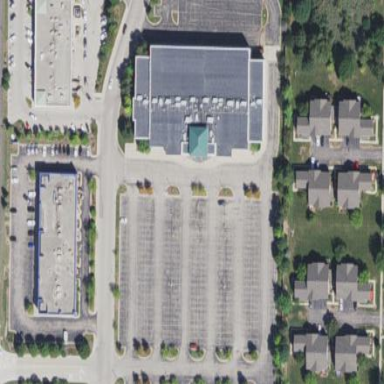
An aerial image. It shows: Parking area.